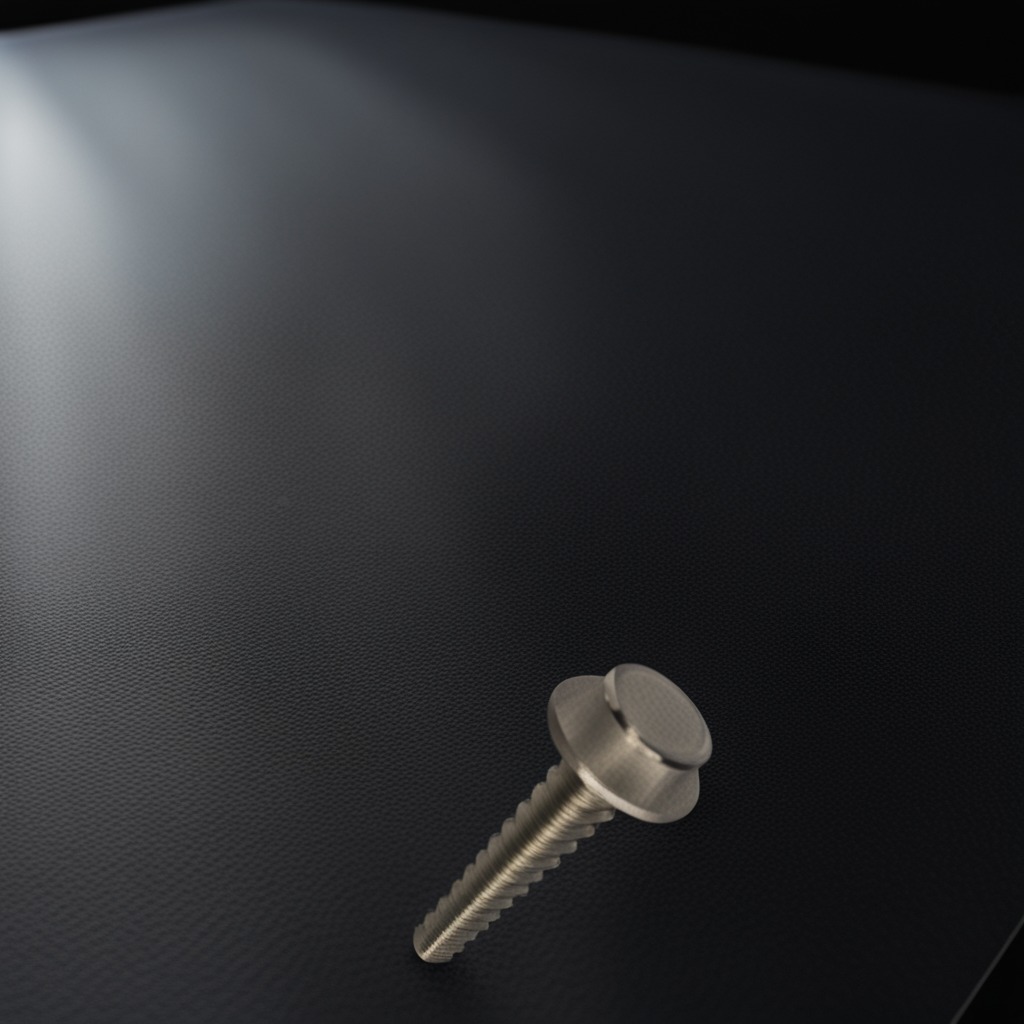
A metal screw is lying on a clean granite tabletop covered with a black rubber mat inside a workshop at night dim ambient light soft shadows worn but beneath the mat